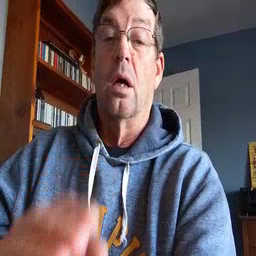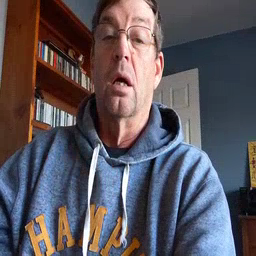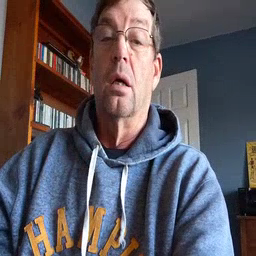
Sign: book